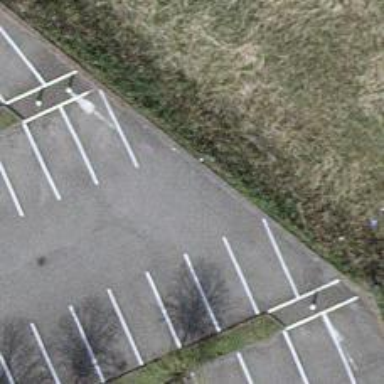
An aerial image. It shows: Parking aisle designated as service road.